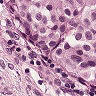
Metastatic tissue present: yes